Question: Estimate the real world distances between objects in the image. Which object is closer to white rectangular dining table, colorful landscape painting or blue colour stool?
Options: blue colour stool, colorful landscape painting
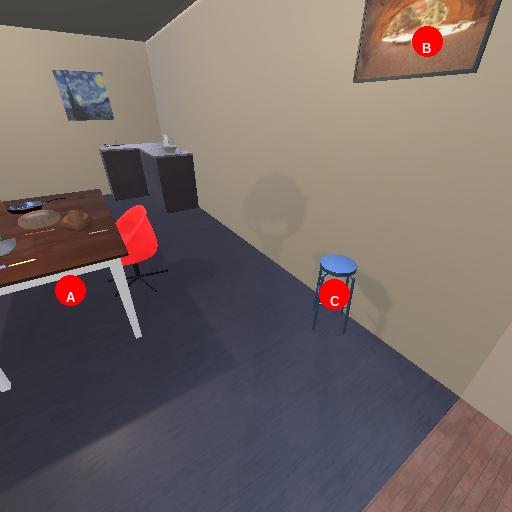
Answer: blue colour stool